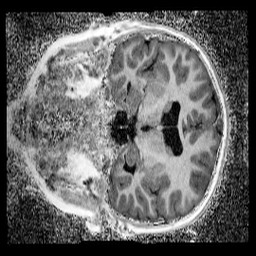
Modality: UNIT1_denoised
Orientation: coronal
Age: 9
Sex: male
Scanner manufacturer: siemens
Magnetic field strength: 3 T
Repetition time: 4 s
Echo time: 0.00299 s